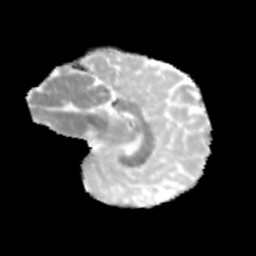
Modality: MD
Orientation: sagittal
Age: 12
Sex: male
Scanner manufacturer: siemens
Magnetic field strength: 3 T
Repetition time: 3.8 s
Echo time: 0.07 s